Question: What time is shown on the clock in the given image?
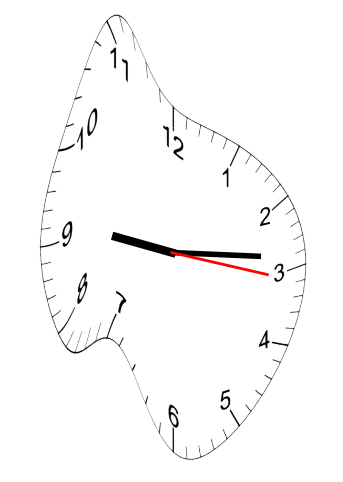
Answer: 09:14:16